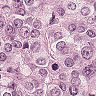
Metastatic tissue present: yes